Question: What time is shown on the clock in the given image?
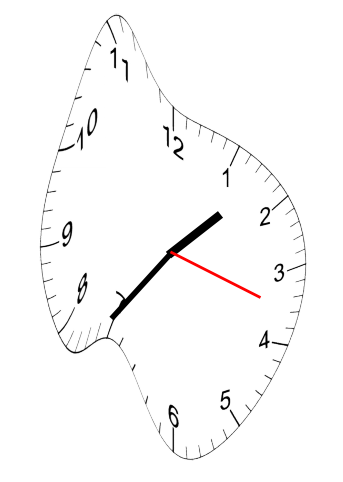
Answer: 01:36:18